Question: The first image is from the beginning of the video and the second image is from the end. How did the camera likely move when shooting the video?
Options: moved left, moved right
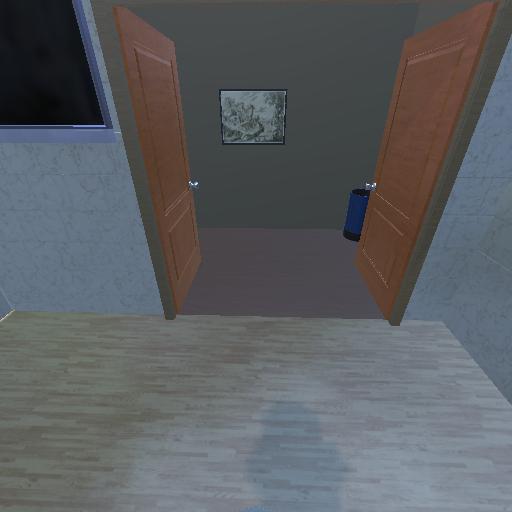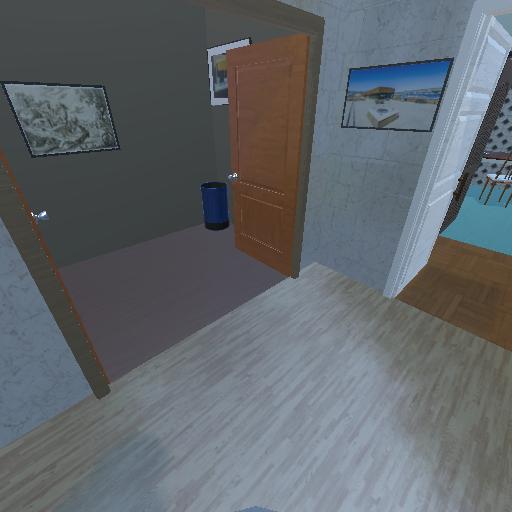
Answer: moved left